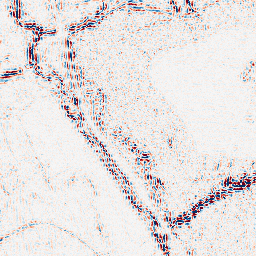
Category: wavelet
Decomposition family: wavelet_dwt
Decomposition parameters: wavelet: sym4
level: 2
Upsampling method: bicubic_16x
Upsampling parameters: scale: 16
Upsampling scale: 16